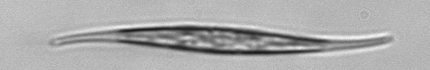
Label: Pleurosigma